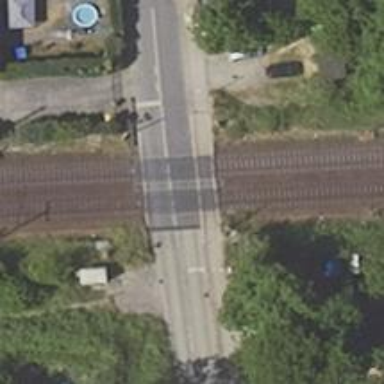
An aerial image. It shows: Level crossing along the railway.